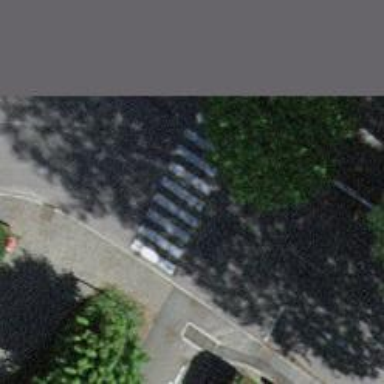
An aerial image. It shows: Uncontrolled zebra crossing on the road.